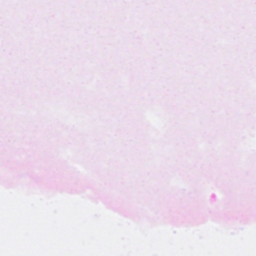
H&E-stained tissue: Breast